Question: I am trying to customize a titles in a Microsoft share point portal and found these 4 css classes to control the title design:
'''
.ms-WPTitle {font-weight: bold; font-family: verdana, arial, helvetica, sans-serif; color: #003399; padding-left: 6px; padding-right: 7px; padding-top: 2px; padding-bottom: 2px; font-size: 8pt; }
.ms-WPTitle A:link, .ms-WPTitle A:visited { color:#003399; text-decoration:none; cursor:hand; }
.ms-WPTitle A:hover { color:red; text-decoration:underline; cursor:hand; }
.ms-toolbar { font-family: verdana; font-size: .68em; text-decoration: none; color: #003399; }
'''
here is the problem i am trying to solve in IE 6 and IE 7 the blue square around the first letter is not working in IE. MY css used is:
'''
<style>
.FirstLetter:first-letter{font-family: arial; font-size: 14pt; font-weight: bold;color:White; background:Blue; border:1px black solid; padding-top:8px; padding-left:8px; padding-bottom:3px;}
.Spaced{letter-spacing: 5px;font-family: arial; font-size: 14pt; font-weight: bold;}
</style>
<div class="FirstLetter Spaced headerFont">
Executive Summary
</div>
'''

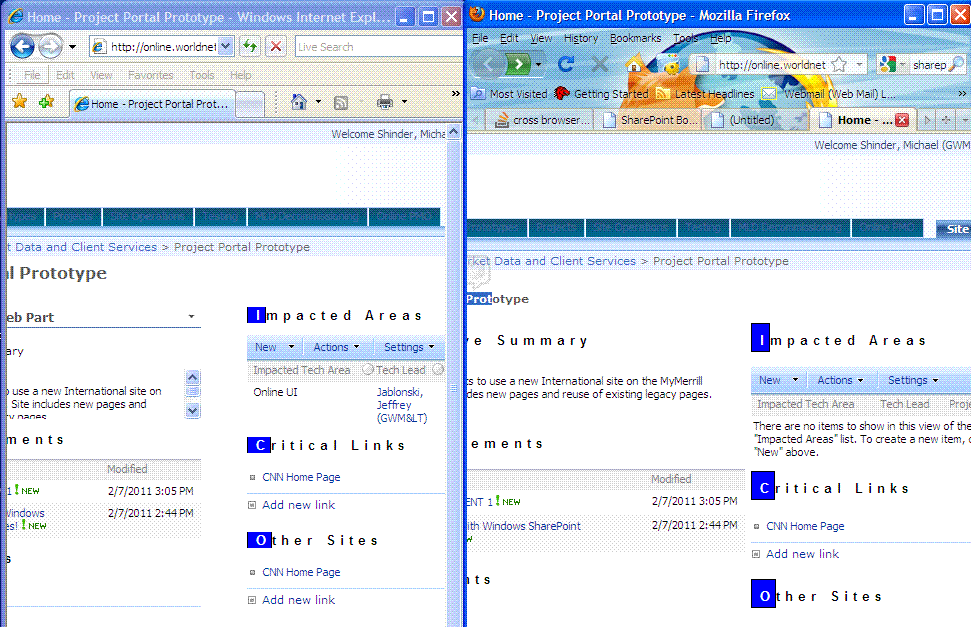
Answer: To fix the wrong amount of 'padding' on the top and bottom of the first letter, I experimentally found that you should just increase the amount for IE6/7.
To make it display at all in IE6, you have to put a space in like this:
'''
.FirstLetter:first-letter{
'''
to this:
'''
.FirstLetter:first-letter {
'''
<URL>
So, complete code which makes it look correct everywhere, as far as I can tell:
<URL>
'''
.FirstLetter:first-letter {font-family: arial; font-size: 14pt; font-weight: bold;color:White; background:Blue; border:1px black solid; padding-top:8px; padding-left:8px; padding-bottom:3px;}
/*^ important space!*/
.Spaced{letter-spacing: 5px;font-family: arial; font-size: 14pt; font-weight: bold;}
'''
'''
<div class="FirstLetter Spaced headerFont">
Executive Summary
</div>
'''
'''
<!--[if lt IE 8]>
<style>
.FirstLetter:first-letter {padding-top:12px; padding-bottom:7px}
</style>
<![endif]-->
'''